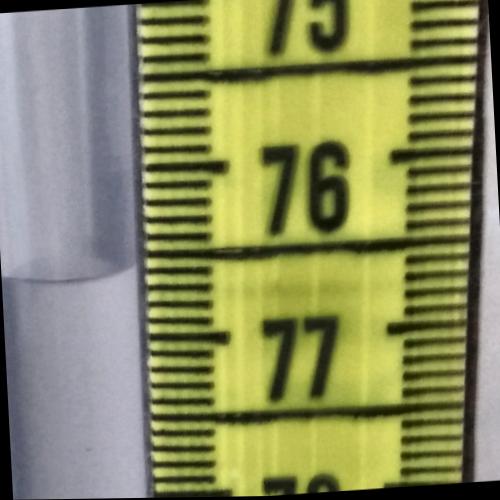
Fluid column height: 76.6 cm